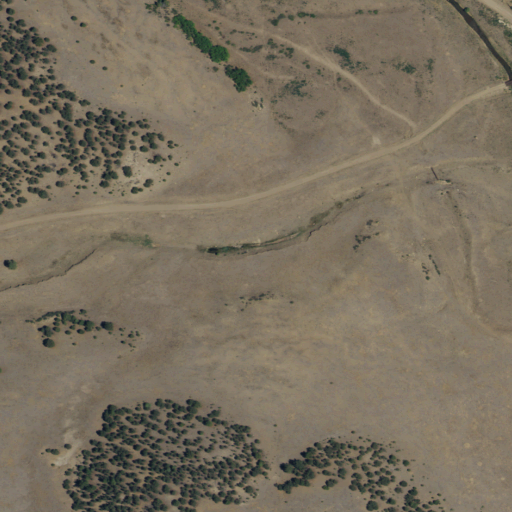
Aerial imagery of valley in New Mexico named Pooler Canyon containing grassland, shrub, evergreen forest, and herbaceous wetlands